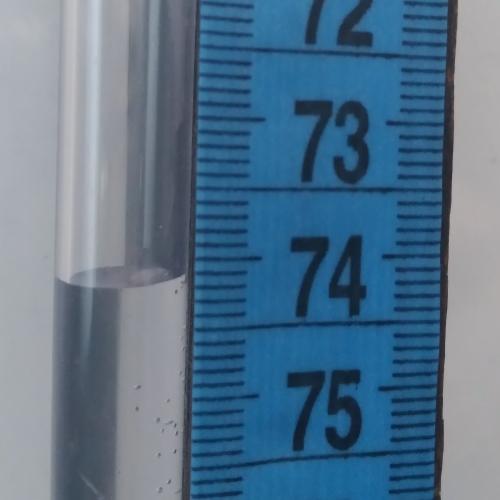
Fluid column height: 74.1 cm